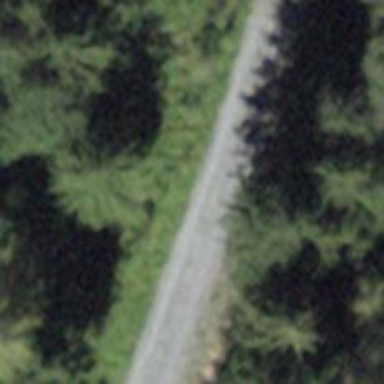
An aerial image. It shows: Gravel track of grade3 type.